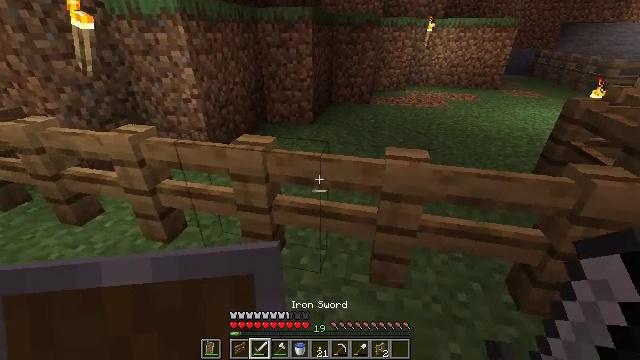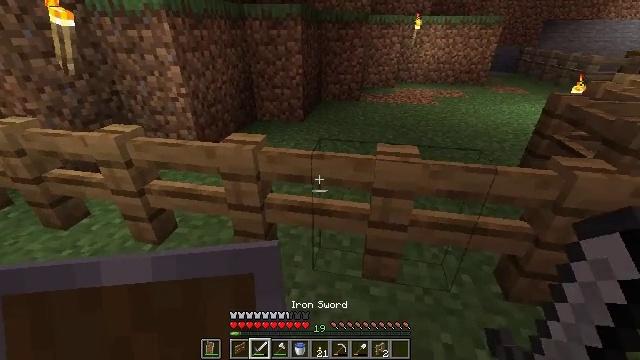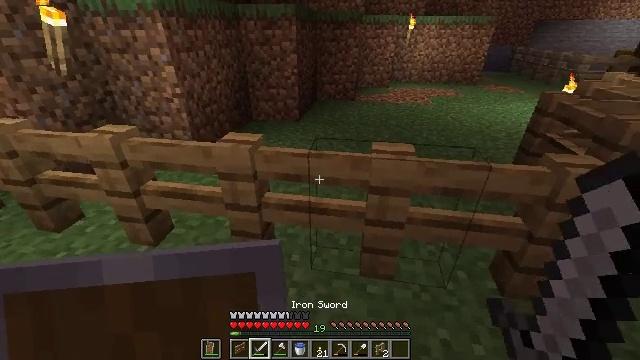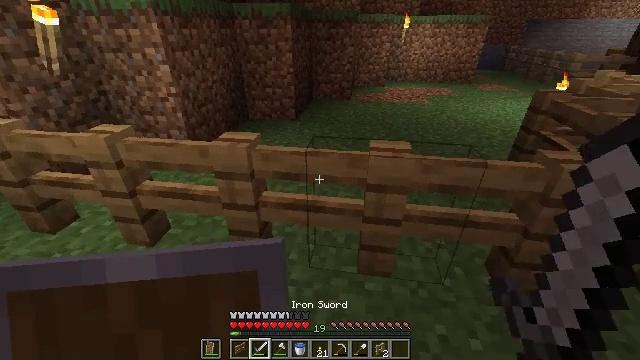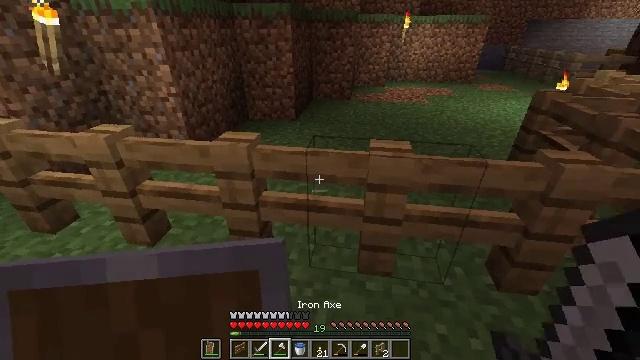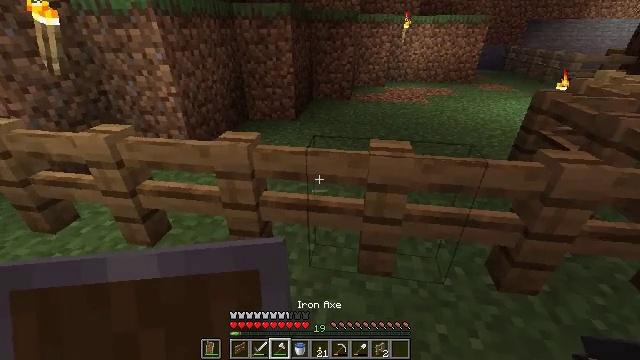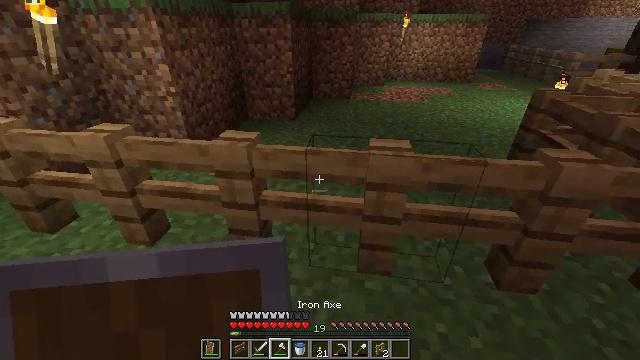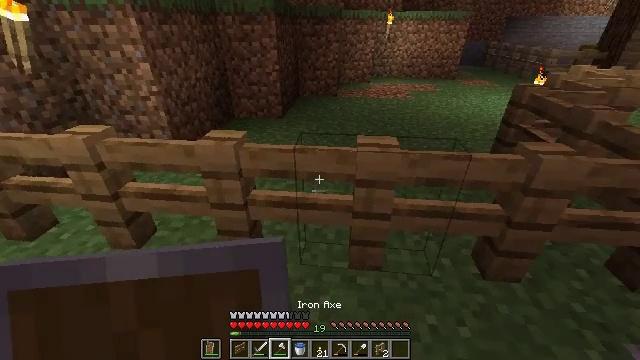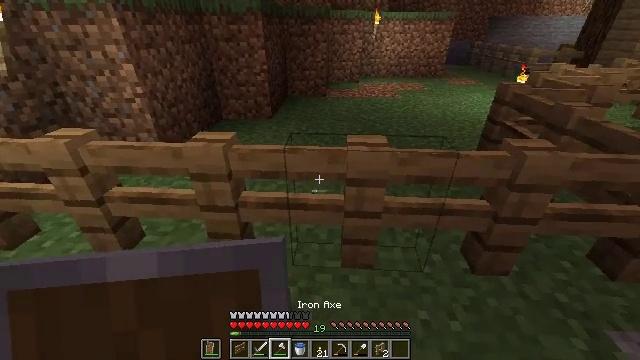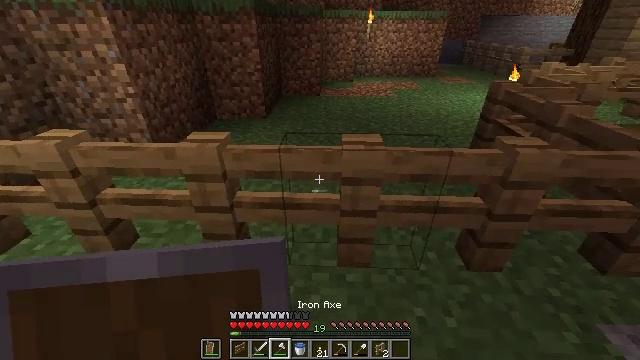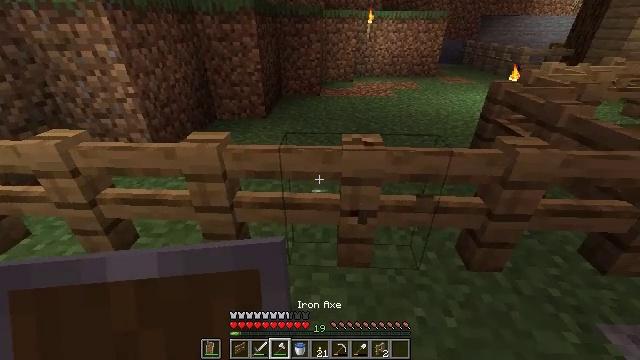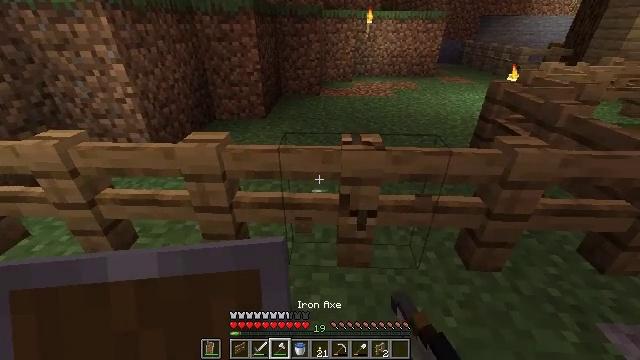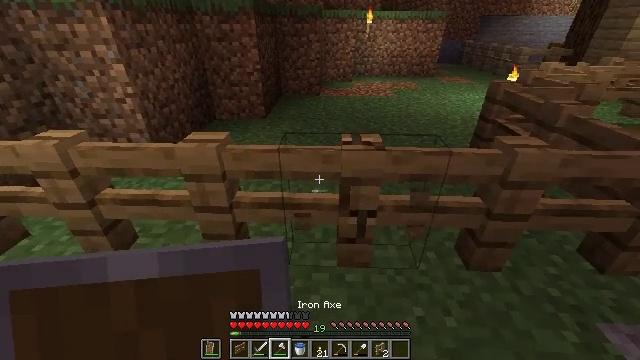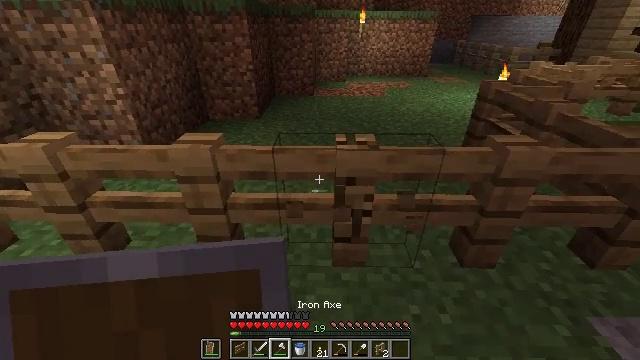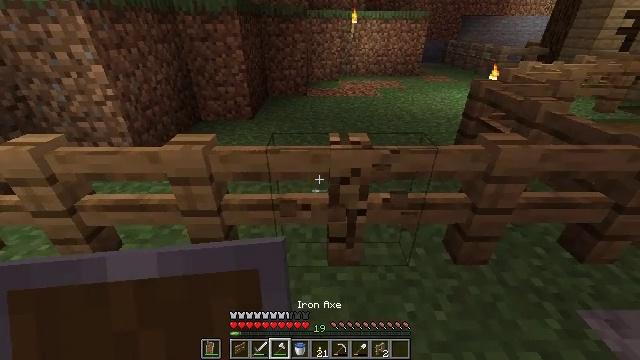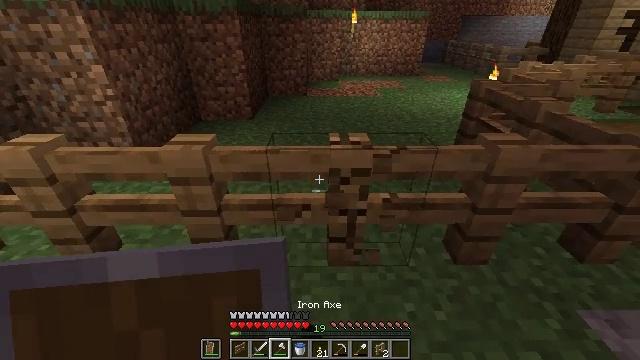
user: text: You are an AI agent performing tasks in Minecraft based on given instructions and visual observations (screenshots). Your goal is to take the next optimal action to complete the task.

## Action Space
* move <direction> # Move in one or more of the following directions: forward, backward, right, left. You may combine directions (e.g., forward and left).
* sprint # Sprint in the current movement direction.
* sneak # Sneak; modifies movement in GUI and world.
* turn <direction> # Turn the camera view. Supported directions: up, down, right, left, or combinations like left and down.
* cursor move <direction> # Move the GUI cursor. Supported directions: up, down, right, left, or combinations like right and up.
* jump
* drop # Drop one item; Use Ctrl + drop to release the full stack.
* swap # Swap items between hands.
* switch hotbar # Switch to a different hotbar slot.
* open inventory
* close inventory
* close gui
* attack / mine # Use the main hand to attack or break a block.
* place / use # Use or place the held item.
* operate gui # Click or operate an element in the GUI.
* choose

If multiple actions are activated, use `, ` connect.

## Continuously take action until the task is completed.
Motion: motion action
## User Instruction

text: Attack the oak fence to collect it.
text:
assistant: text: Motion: turn right
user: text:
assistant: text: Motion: turn right
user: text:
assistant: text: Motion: no_op
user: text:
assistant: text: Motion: no_op
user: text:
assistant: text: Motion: no_op
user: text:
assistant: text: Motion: no_op
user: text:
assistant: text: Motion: turn right
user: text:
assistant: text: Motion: turn right
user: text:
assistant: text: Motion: turn right
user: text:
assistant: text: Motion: attack / mine
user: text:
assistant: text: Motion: attack / mine
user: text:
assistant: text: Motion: attack / mine
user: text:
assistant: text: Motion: turn right, attack / mine
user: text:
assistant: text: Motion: turn right, attack / mine
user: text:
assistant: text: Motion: attack / mine
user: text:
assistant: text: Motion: attack / mine
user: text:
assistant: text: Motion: attack / mine
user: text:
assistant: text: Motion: attack / mine
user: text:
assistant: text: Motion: attack / mine
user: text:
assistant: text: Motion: turn right and down, attack / mine
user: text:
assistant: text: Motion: turn right and down, attack / mine
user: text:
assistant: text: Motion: attack / mine
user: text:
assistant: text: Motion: attack / mine
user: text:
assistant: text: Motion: attack / mine